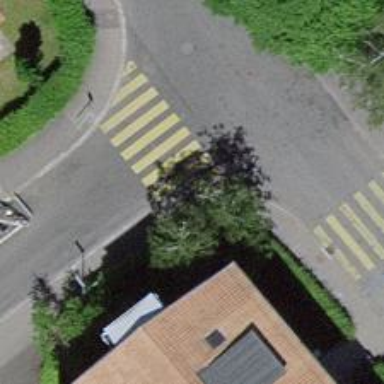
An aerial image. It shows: Kerb barrier.